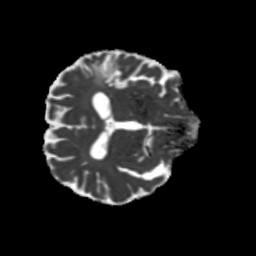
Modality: MD
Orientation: axial
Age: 63
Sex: male
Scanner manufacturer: siemens
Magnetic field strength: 3 T
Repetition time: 5.25 s
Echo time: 0.08 s